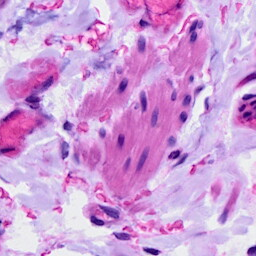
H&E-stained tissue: Ovarian